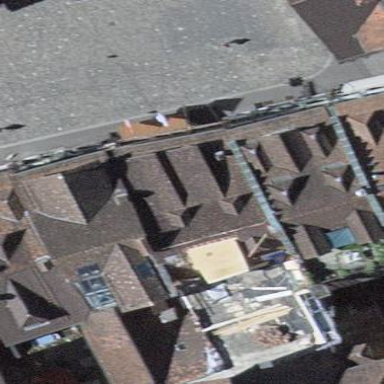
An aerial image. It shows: White apartment building with gabled roof made of brown roof tiles.